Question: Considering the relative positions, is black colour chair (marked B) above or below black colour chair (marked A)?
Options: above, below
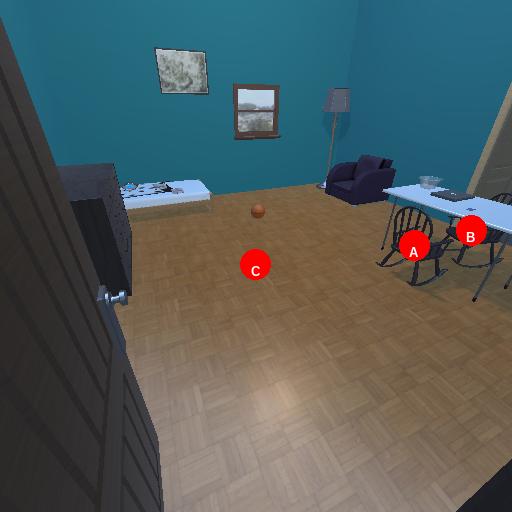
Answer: above